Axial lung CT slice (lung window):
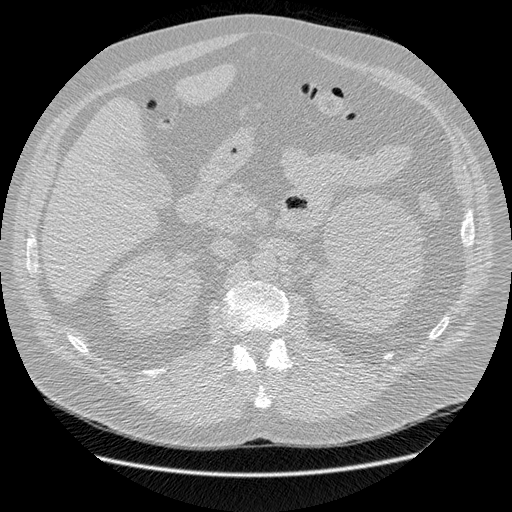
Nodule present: no